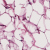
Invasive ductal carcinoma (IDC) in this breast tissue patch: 0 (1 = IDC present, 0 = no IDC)